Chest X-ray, PA view. Patient: 59 years old, sex F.
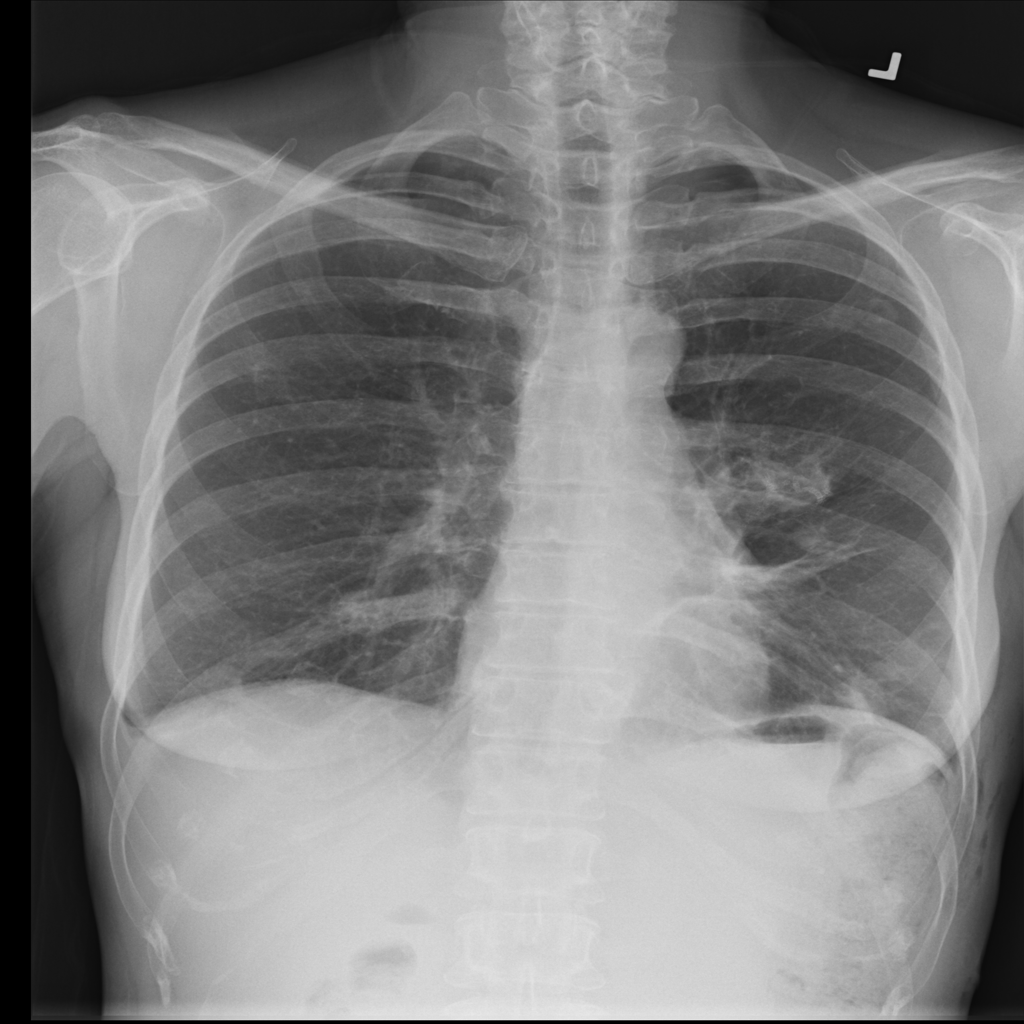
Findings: Nodule